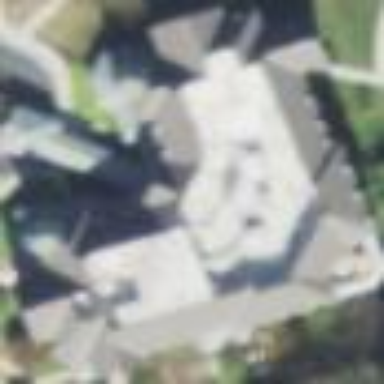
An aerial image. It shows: Nursing home building.